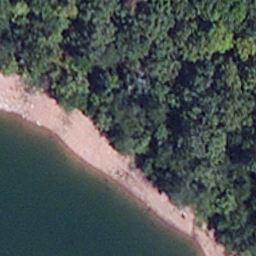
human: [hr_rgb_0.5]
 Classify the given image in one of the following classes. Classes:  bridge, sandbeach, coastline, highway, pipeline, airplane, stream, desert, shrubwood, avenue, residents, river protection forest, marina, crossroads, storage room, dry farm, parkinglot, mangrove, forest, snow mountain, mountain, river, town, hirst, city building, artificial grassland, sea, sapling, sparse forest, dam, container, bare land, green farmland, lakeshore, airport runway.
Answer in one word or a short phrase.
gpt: lakeshore